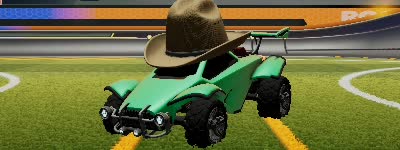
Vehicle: octane